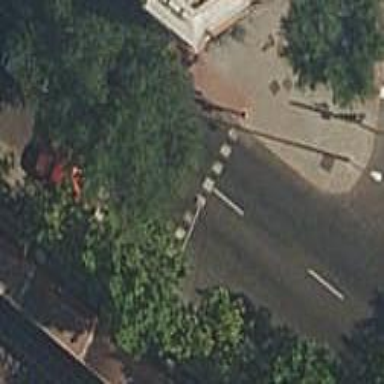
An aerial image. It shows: Traffic signals at road crossing.